Question: In OS X Yosemite, Apple introduced a new class 'NSVisualEffectView'. Currently, this class is undocumented, but we can use it in Interface Builder.
How can I use 'NSVisualEffectView' in the window's title bar?
Here's example: in Safari, when you scroll, the content appears under the toolbar and titlebar with a vibrance and blur effect.

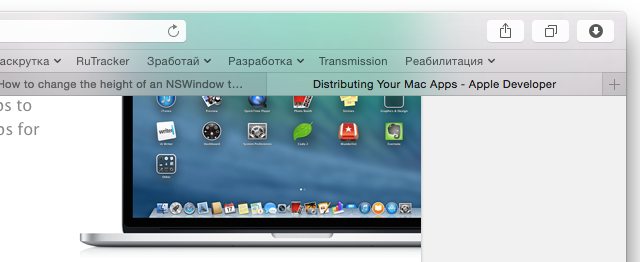
Answer: @sgonzalez's answer forced me to explore 'NSWindow.h' file where i found 'titlebarAppearsTransparent' property.
So we get:
'''
class BluredWindow: NSWindow {
override func awakeFromNib() {
let visualEffectView = NSVisualEffectView(frame: NSMakeRect(0, 0, 300, 180))
visualEffectView.material = NSVisualEffectView.Material.dark
visualEffectView.blendingMode = NSVisualEffectView.BlendingMode.behindWindow
visualEffectView.state = NSVisualEffectView.State.active
self.styleMask = self.styleMask | NSFullSizeContentViewWindowMask
self.titlebarAppearsTransparent = true
//self.appearance = NSAppearance(named: NSAppearanceNameVibrantDark)
self.contentView.addSubview(visualEffectView)
self.contentView.addConstraints(NSLayoutConstraint.constraints(withVisualFormat: "V:|-0-[visualEffectView]-0-|",
options: NSLayoutConstraint.FormatOptions.directionLeadingToTrailing,
metrics: nil,
views: ["visualEffectView":visualEffectView]))
self.contentView.addConstraints(NSLayoutConstraint.constraints(withVisualFormat: "H:|-0-[visualEffectView]-0-|",
options: NSLayoutConstraint.FormatOptions.directionLeadingToTrailing,
metrics: nil,
views: ["visualEffectView":visualEffectView]))
'''
Also you can setup NSVisualEffectView in IB it will be expanded on titlebar.